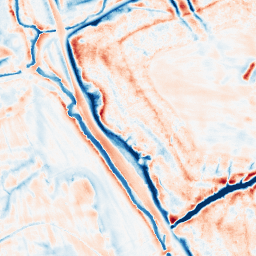
Category: edge_preserving
Decomposition family: bilateral
Decomposition parameters: d: 21
sigma_color: 150
sigma_space: 50
Upsampling method: cubic_catmull_rom
Upsampling parameters: scale: 8
Upsampling scale: 8